Field crop: tomato
Growth stage: 1
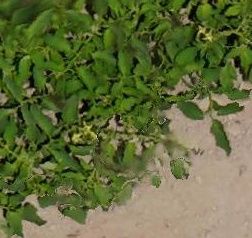
Species: tomato